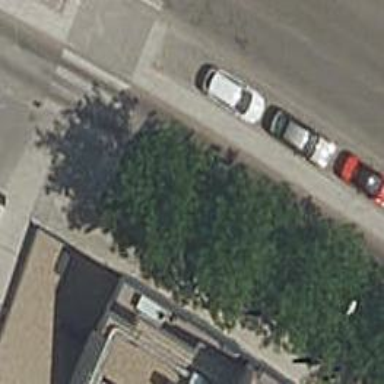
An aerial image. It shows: Single tag "natural: tree."